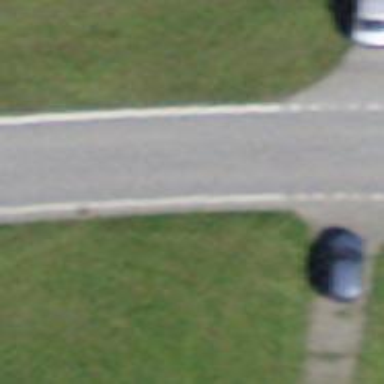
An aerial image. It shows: Paved tertiary road.